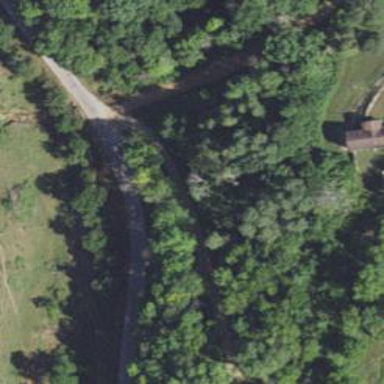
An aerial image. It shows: Driveway leading to service road.